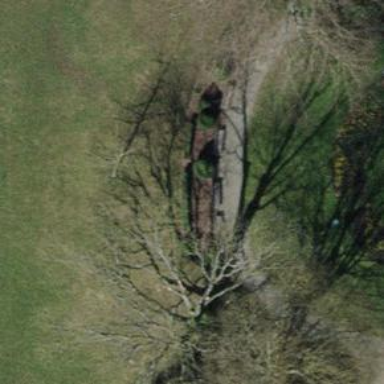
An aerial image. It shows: Brown bench.